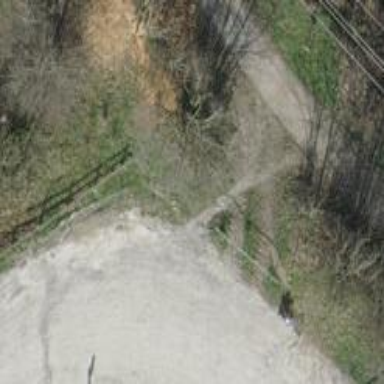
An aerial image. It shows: Unpaved path.